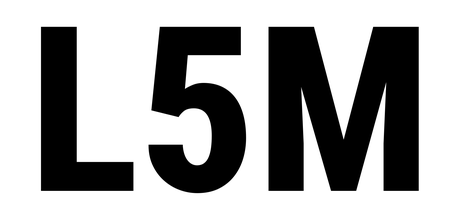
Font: Roboto_Condensed_ExtraBold